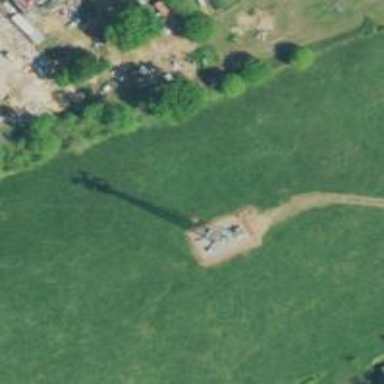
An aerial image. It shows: Mast tower used for communication.